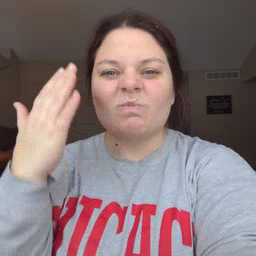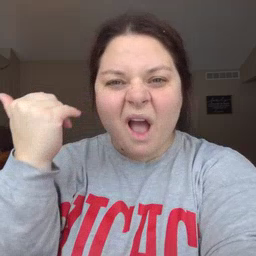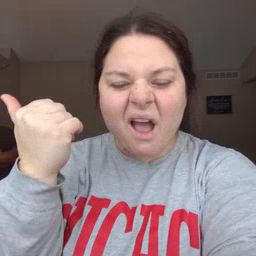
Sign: why